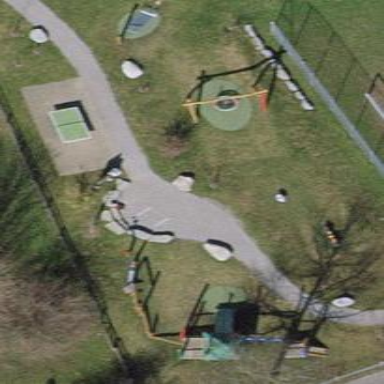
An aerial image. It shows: Playground area for leisure activities on the land.